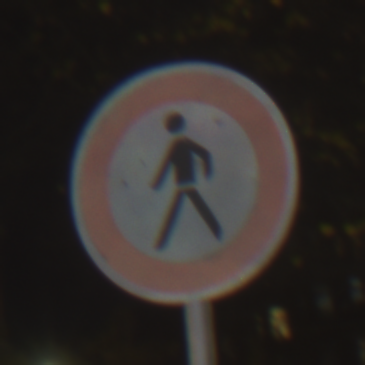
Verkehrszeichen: VerbotFussgaenger
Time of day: Night
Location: Outdoor (Urban)
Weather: Clear
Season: NotSpecified
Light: Artificial